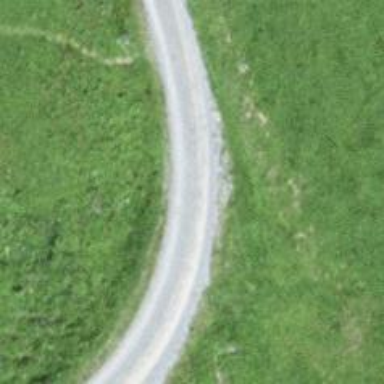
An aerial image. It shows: Dirt track road with grade3 tracktype.